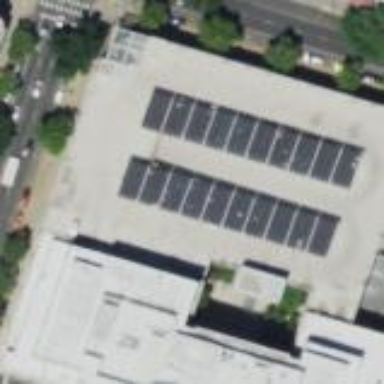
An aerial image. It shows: Multi-storey parking building.